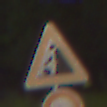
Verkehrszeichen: SteinschlagRechts
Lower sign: UeberholverbotKraftfahrzeuge
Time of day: Night
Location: Outdoor (Suburban)
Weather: PartlyCloudy
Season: NotSpecified
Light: Artificial